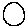
Label: circle